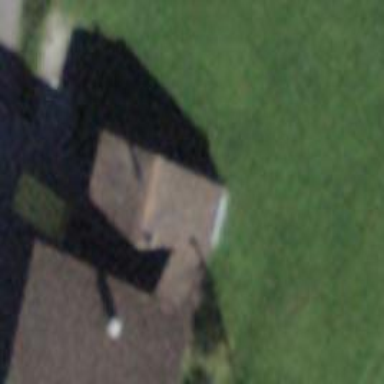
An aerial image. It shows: Shed.